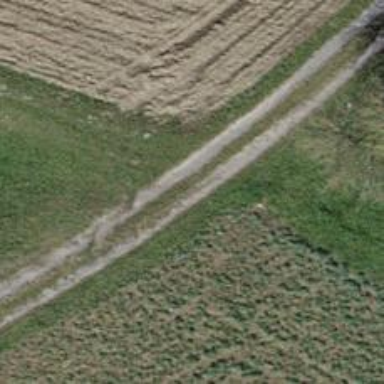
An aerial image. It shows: Track with pebblestone surface and grade 4 track type.